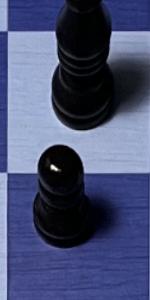
Label: Pawn_Black